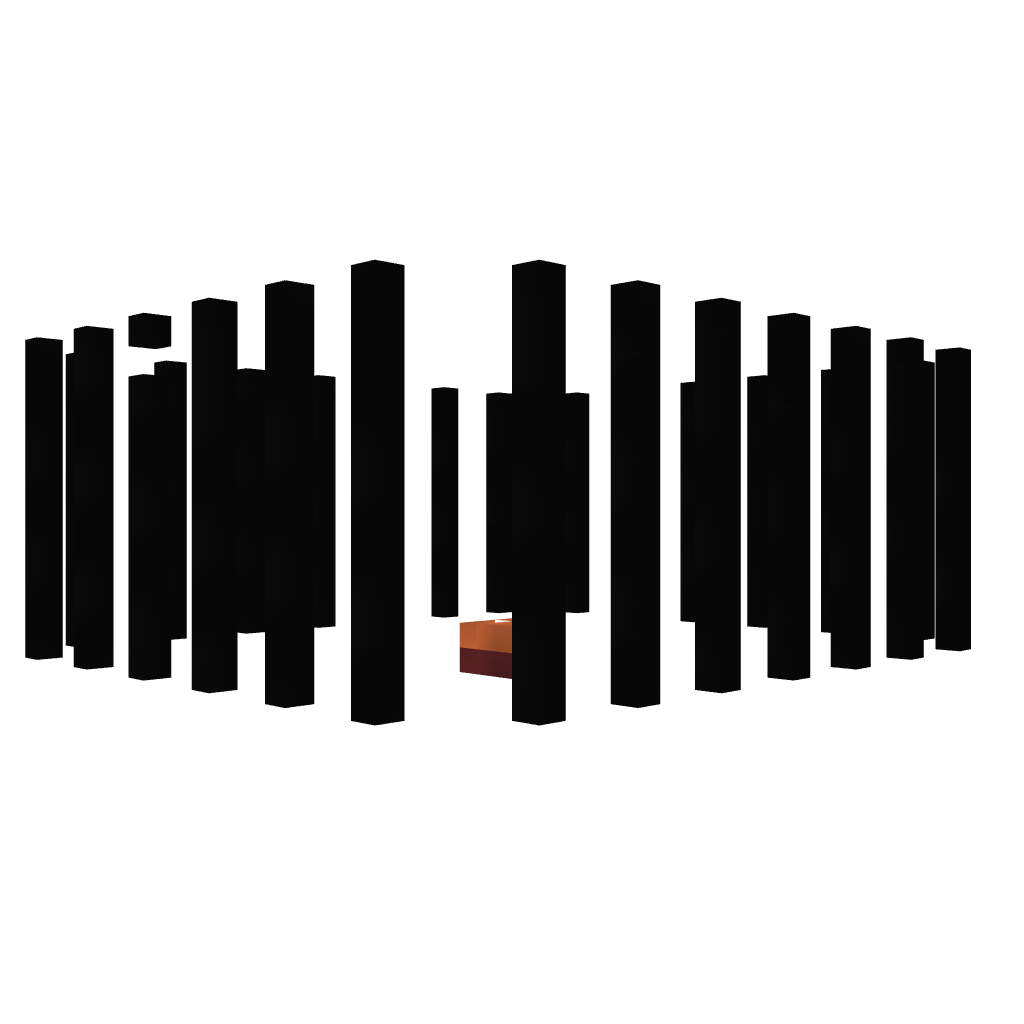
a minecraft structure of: Greek Temple